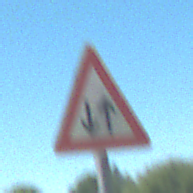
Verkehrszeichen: Gegenverkehr
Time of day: Midday
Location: Outdoor (Special)
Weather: PartlyCloudy
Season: NotSpecified
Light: Natural